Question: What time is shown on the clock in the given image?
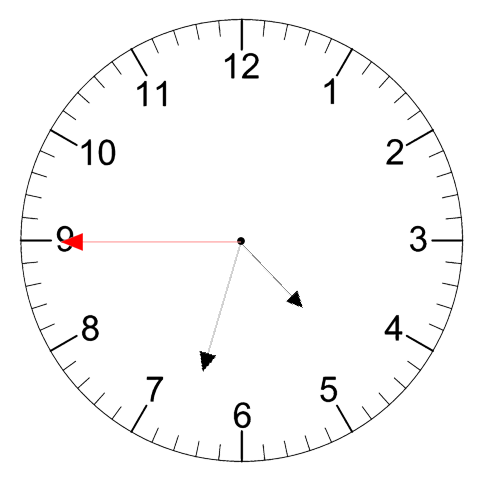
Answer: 04:32:45